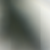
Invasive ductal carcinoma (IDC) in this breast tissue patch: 0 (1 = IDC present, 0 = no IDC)